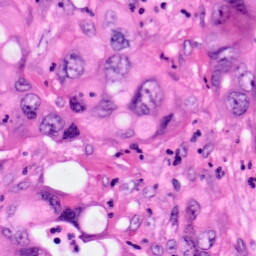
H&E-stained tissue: Pancreatic